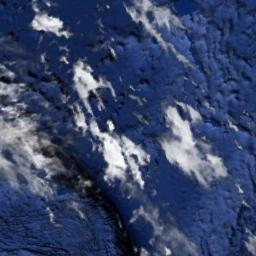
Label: cloud